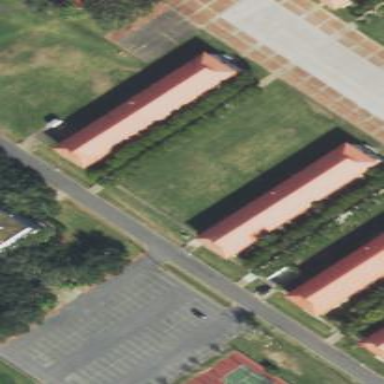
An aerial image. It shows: Dormitory building.